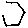
Label: hexagon